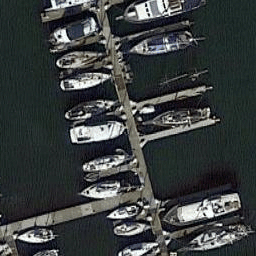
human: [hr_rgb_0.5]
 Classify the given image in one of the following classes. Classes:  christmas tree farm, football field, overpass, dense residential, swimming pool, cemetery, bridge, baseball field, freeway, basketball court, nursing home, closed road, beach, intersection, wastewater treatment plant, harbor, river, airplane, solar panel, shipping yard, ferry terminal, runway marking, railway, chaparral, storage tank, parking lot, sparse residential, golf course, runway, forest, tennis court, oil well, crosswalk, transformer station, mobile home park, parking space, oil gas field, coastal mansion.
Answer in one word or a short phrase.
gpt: harbor